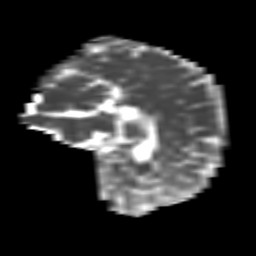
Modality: MD
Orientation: sagittal
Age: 18
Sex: female
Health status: healthy
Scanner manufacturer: siemens
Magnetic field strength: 3 T
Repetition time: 8.6 s
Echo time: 0.095 s